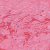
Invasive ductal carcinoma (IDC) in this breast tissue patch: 0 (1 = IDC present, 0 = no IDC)